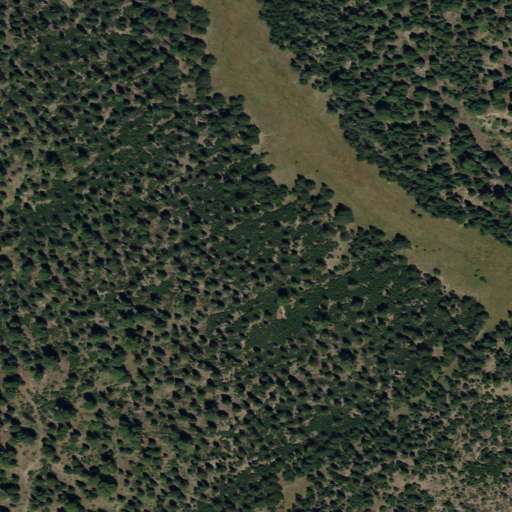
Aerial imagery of plain(s) in California named Doctor Smith Flat containing evergreen forest, woody wetlands, shrub, and herbaceous wetlands